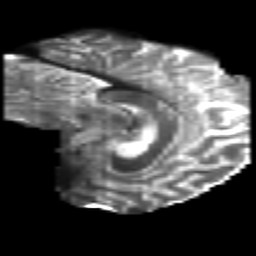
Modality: T2w
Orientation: sagittal
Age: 34
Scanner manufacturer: philips
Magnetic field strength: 3 T
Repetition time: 8.6 s
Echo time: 0.127 s